Chest X-ray. View position: PA
Patient age: 24
Patient sex: F
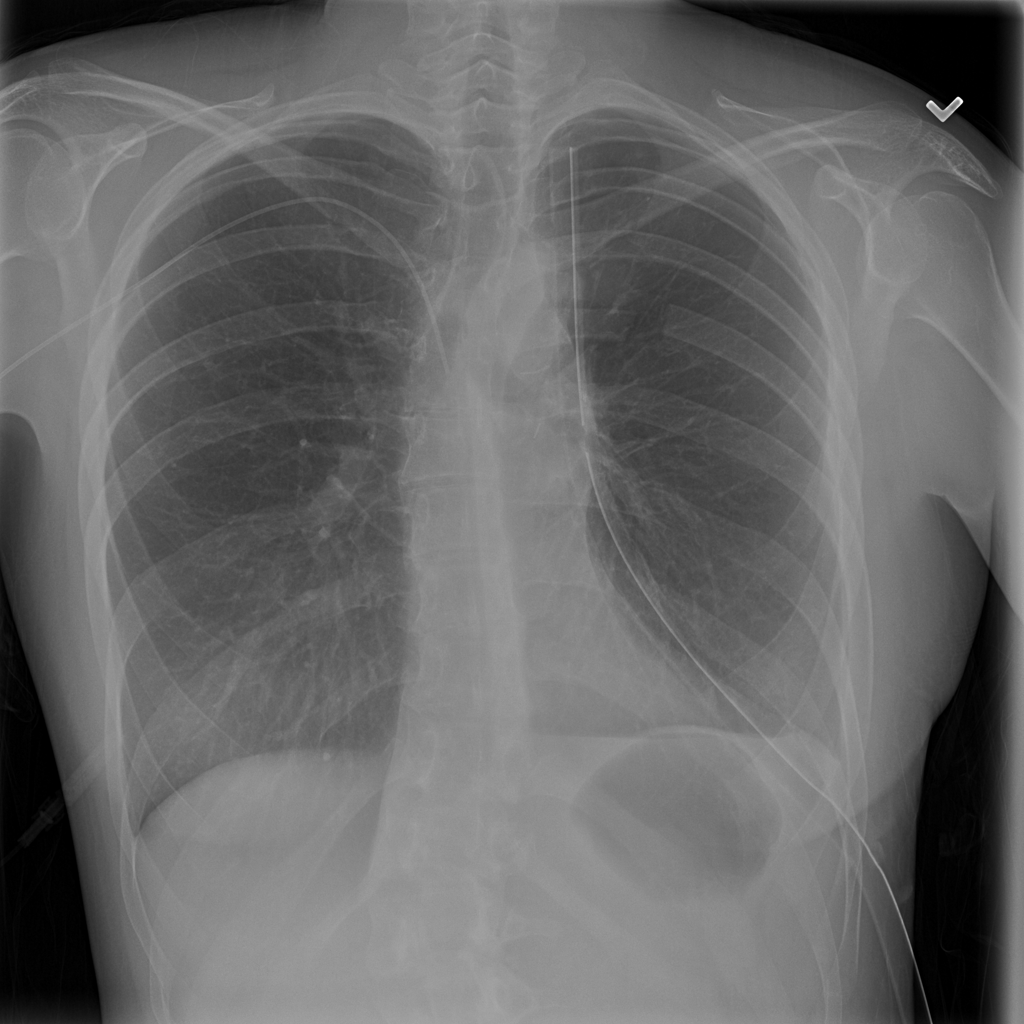
Finding: Pneumothorax